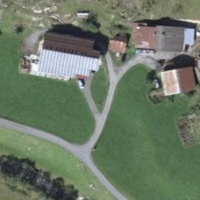
EUNIS habitat code: 24
Species observed at this site:
Juniperus communis